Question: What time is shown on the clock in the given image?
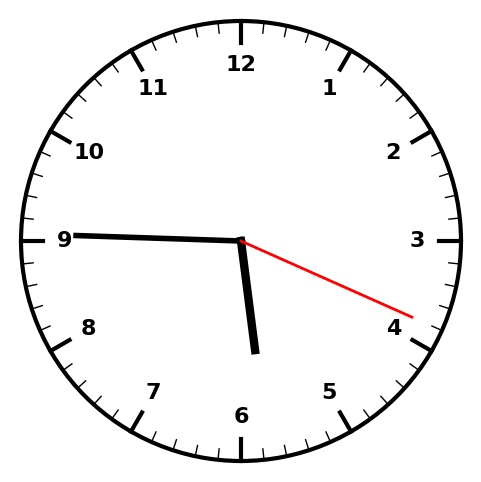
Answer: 05:45:19